Interaction volume radius: 10 \u00c5
Interaction volume height: 40 \u00c5
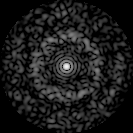
Disorder parameter: 0.8254